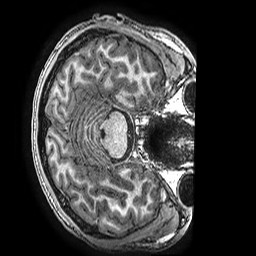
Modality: T1w
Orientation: axial
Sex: male
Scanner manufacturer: ge
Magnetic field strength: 3 T
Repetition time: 0.007644 s
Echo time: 0.003468 s